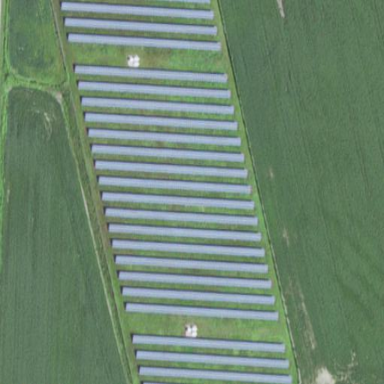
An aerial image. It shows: Solar power plant with photovoltaic technology surrounded by fence.